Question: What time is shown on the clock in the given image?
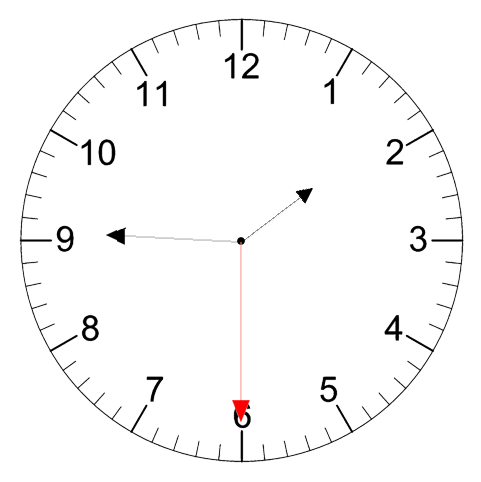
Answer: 01:45:30